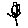
Label: flower